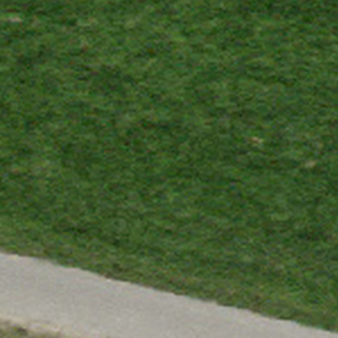
Label: other